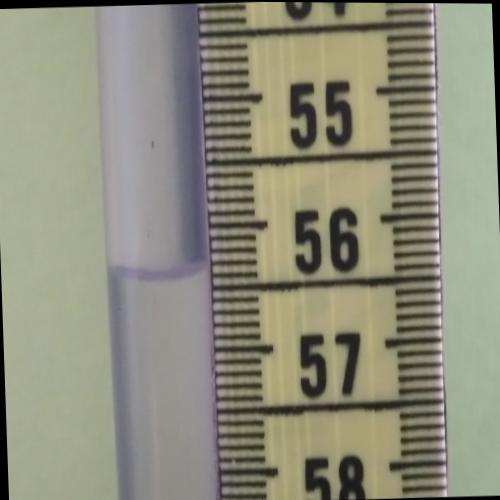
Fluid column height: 56.4 cm